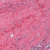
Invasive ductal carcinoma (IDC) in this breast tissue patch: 0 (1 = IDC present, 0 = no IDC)